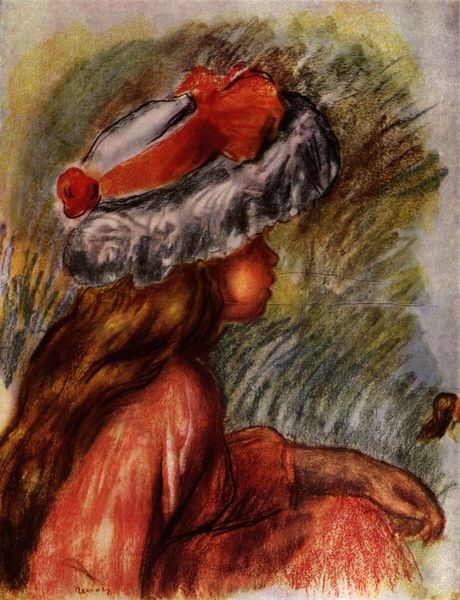
Titel: Mädchenkopf
Künstler: Pierre Auguste Renoir
Standort: Paris
Institution: Privatsammlung
Schlagwörter: baum, blau, gemälde, hand, kopf, schatten, weiß, wolken, gelb, grün, landschaft, mädchen, ocker, sitzen, bewegung, blume, braun, degas, finger, frankreich, frau, frisur, grau, haar, hell, hintergrund, hut, kleid, kreide, licht, mund, nase, orange, pastell, profil, renoir, rücken, schwarz, skizze, zeichnung, blick, gras, rot, wiese, haube, hochformat, schleife, jung, kappe, mütze, arm, arme, band, federn, gesicht, lang, pelz, spitze, ärmel, bild, bildnis, portrait, porträt, signatur, natur, wind, auge, gold, haare, lange haare, sitzend, kind, mutter, haarpracht, lippen, rosa, schulter, seide, fell, sommer, wangen, studie, backen, abstrakt, farben, klein, linien, sturm, hutband, verträumt, wange, knie, hutkrempe, krempe, masche, striche, offen, schraffur, schmetterling, nimbus, backe, nimbusartig, kinderbildnis, schleif, doppel, ölkreide, pausbacken, kreidezeichnung, hutschleife, rotes kleid, zwilling, speigelung, langes haar, lange, schrafffuren, minibild, miniporträt, mit hut, ohne hut, kleine frau